Question: I have a slider with minimum 0 and max 100.
I have a popup window that is visible when I mouseover the slider.
Currently, I binded the popup with the slider value.
What I want is:
When I move the mouse over the slider, I want to see value that suppose to be in that position.
For example:

My XAML:
'''
<Window x:Class="WPFMavka.VideoPlayer"
xmlns="http://schemas.microsoft.com/winfx/2006/xaml/presentation"
xmlns:x="http://schemas.microsoft.com/winfx/2006/xaml"
xmlns:local="clr-namespace:WPFMavka"
Title="MainWindow" WindowStyle="None" Width="1920" Height="1080" WindowState="Maximized" KeyboardNavigation.TabNavigation="None" Closing="Window_Closing">
<Grid Name="tst">
<local:MetroSlider x:Name="bla" MouseMove="Rectangle_MouseMove" MouseLeave="Rectangle_MouseLeave" IsMoveToPointEnabled="True" HorizontalAlignment="Left" Width="542" VerticalAlignment="Top" Margin="116,839,0,0" Value="0" Style="{DynamicResource SliderStyle1}" Height="66" AutoToolTipPrecision="0" AutoToolTipPlacement="TopLeft"/>
<Popup Name="floatingTip" AllowsTransparency="True" Placement="Relative" PlacementTarget="{Binding ElementName=bla}">
<Border BorderBrush="Black" BorderThickness="1" Padding="4">
<TextBlock Text="{Binding ElementName=bla, Path=Value}"></TextBlock>
</Border>
</Popup>
</Grid>
</Window>
'''
My Code-Behind:
'''
using System;
using System.Collections.Generic;
using System.Linq;
using System.Text;
using System.Threading.Tasks;
using System.Windows;
using System.Windows.Controls;
using System.Windows.Controls.Primitives;
using System.Windows.Data;
using System.Windows.Documents;
using System.Windows.Input;
using System.Windows.Media;
using System.Windows.Media.Imaging;
using System.Windows.Shapes;
namespace WPFMavka
{
/// <summary>
/// Interaction logic for VideoPlayer.xaml
/// </summary>
public partial class VideoPlayer : Window
{
public VideoPlayer()
{
InitializeComponent();
}
private void Window_Closing(object sender, System.ComponentModel.CancelEventArgs e)
{
Environment.Exit(1);
}
private void Rectangle_MouseMove(object sender, MouseEventArgs e)
{
if (!floatingTip.IsOpen) { floatingTip.IsOpen = true; }
Point currentPos = e.GetPosition(bla);
floatingTip.HorizontalOffset = currentPos.X-14;
floatingTip.VerticalOffset = -32;
}
private void Rectangle_MouseLeave(object sender, MouseEventArgs e)
{
floatingTip.IsOpen = false;
}
}
}
'''
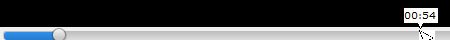
Answer: Found a better solution - changing the 'TextBlock' 'onMouseOver' the slide > I get the current position of mouse on the slider and then uses '.ValueFromPoint()'
XAML:
'''
<Window x:Class="WPFMavka.VideoPlayer"
xmlns="http://schemas.microsoft.com/winfx/2006/xaml/presentation"
xmlns:x="http://schemas.microsoft.com/winfx/2006/xaml"
xmlns:local="clr-namespace:WPFMavka"
Title="MainWindow" WindowStyle="None" Width="1920" Height="1080" WindowState="Maximized" KeyboardNavigation.TabNavigation="None" Closing="Window_Closing">
<Grid Name="tst">
<local:MetroSlider x:Name="slider" MouseMove="slider_MouseMove" MouseLeave="slider_MouseLeave" IsMoveToPointEnabled="True" HorizontalAlignment="Left" Width="746" VerticalAlignment="Top" Margin="330,851,0,0" Value="0" Style="{DynamicResource SliderStyle1}" Height="44"/>
<Popup Name="floatingTip" AllowsTransparency="True" Placement="Relative" PlacementTarget="{Binding ElementName=slider}">
<Border Name="floatingTipBorder" BorderBrush="Black" BorderThickness="1" Padding="4">
<TextBlock Name="sliderTextBlock"/>
</Border>
</Popup>
</Grid>
</Window>
'''
Code-Behind:
'''
private void slider_MouseMove(object sender, MouseEventArgs e)
{
if (!floatingTip.IsOpen) { floatingTip.IsOpen = true; }
Point currentPos = e.GetPosition(slider);
Track _track = slider.Template.FindName("PART_Track", slider) as Track;
sliderTextBlock.Text = _track.ValueFromPoint(currentPos).ToString();
floatingTip.HorizontalOffset = currentPos.X -(floatingTipBorder.ActualWidth / 2);
floatingTip.VerticalOffset = -32;
}
private void slider_MouseLeave(object sender, MouseEventArgs e)
{
floatingTip.IsOpen = false;
}
'''